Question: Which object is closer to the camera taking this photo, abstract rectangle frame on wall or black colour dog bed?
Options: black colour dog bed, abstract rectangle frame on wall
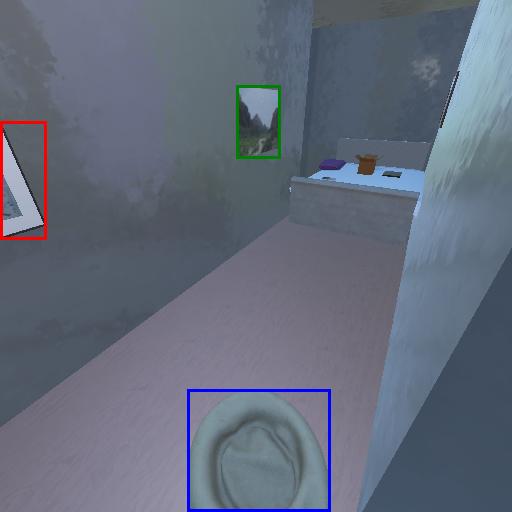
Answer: black colour dog bed